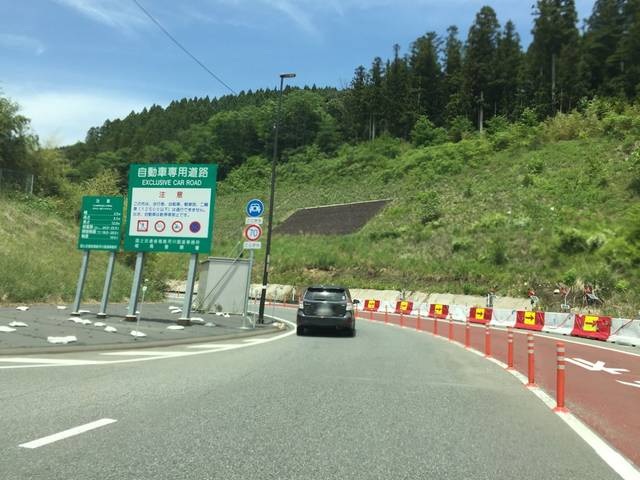
Region: Japan
Coordinates: 37.773, 140.842